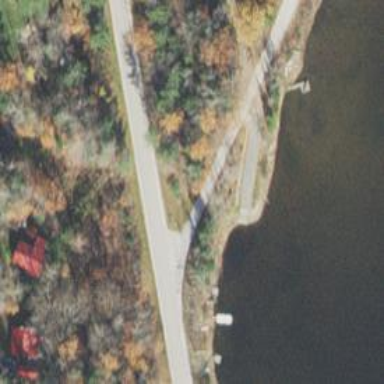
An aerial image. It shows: Slipway for leisure land vehicles on service road.